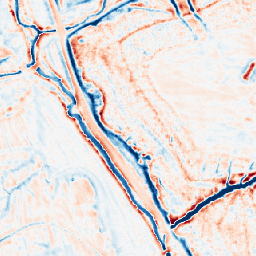
Category: edge_preserving
Decomposition family: bilateral
Decomposition parameters: d: 15
sigma_color: 75
sigma_space: 100
Upsampling method: nearest
Upsampling parameters: scale: 4
Upsampling scale: 4